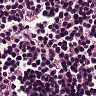
Metastatic tissue present: no